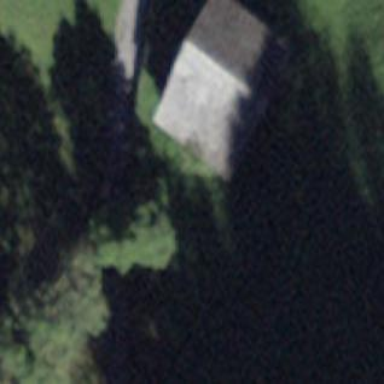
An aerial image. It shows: Rural barn.